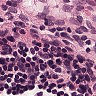
Metastatic tissue present: no